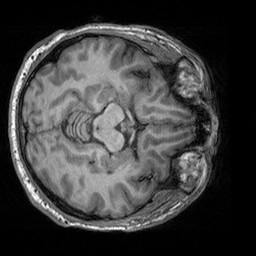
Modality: T1w
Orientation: axial
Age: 39
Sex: male
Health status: healthy
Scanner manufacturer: siemens
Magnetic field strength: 3 T
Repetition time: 2.3 s
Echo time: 0.00303 s